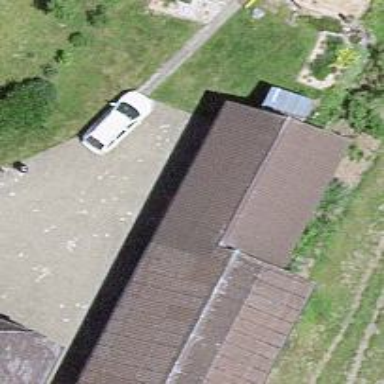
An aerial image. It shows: Barn.